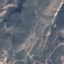
Label: HerbaceousVegetation